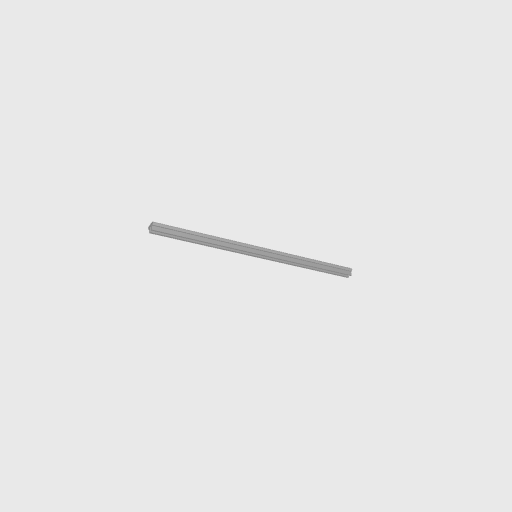
Part: VGuide288